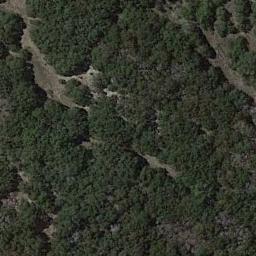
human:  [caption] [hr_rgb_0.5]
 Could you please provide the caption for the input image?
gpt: Many green trees are in a forest .

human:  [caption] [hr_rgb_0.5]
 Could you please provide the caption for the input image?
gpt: The forest has a lot of dense dark green trees and some clearings are also in the forest .

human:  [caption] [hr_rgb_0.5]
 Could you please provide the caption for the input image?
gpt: There are some crisscross paths on this land .

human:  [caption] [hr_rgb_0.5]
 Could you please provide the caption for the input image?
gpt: The forest is on the bare land .

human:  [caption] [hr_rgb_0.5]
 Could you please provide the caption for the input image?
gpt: There are some brown bare land in a green forest .